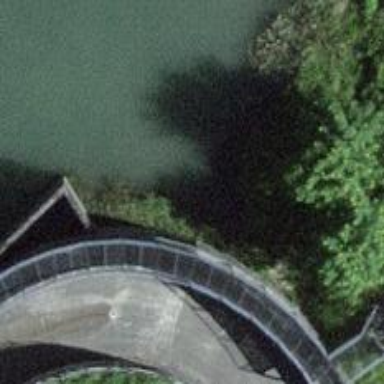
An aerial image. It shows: Footway bridge with metal surface.